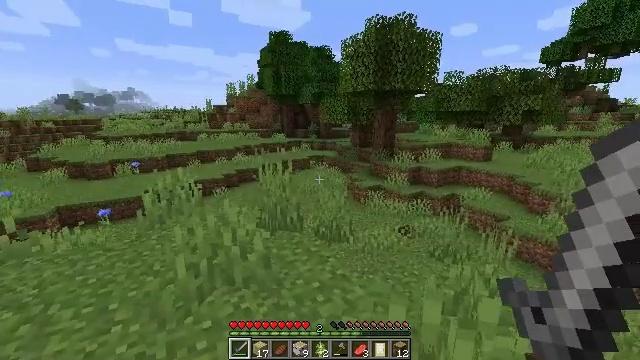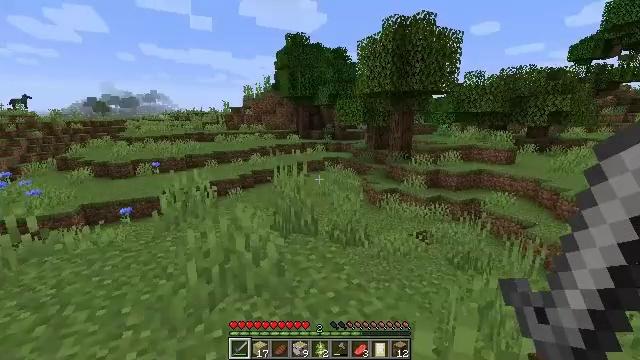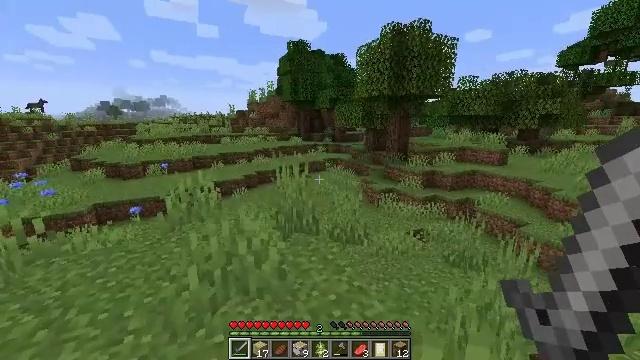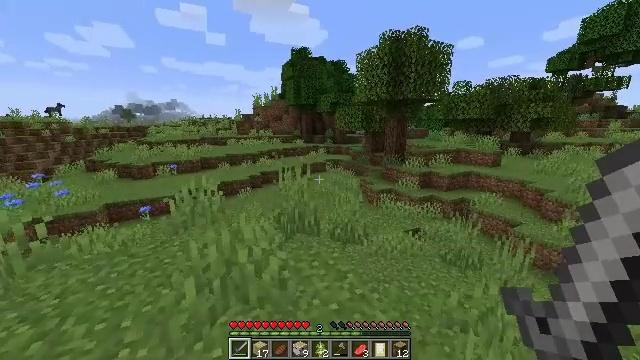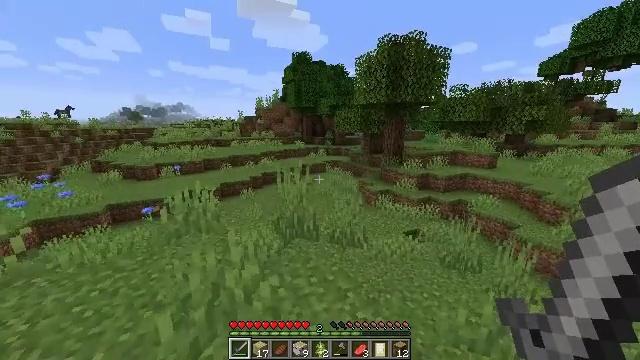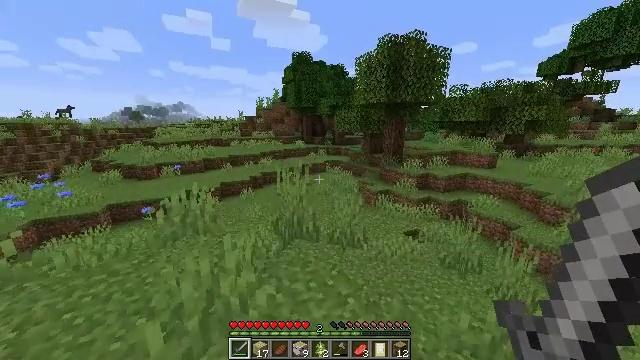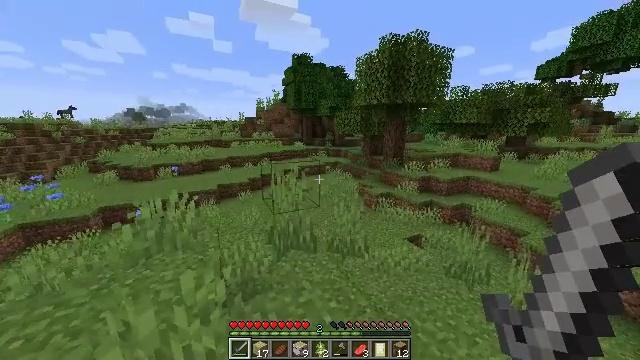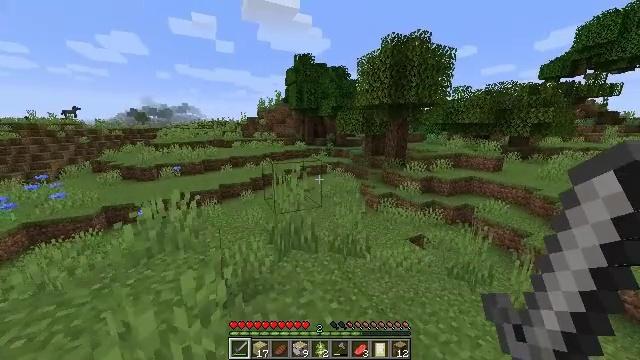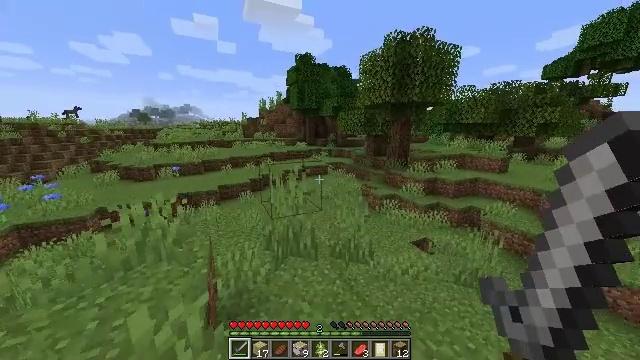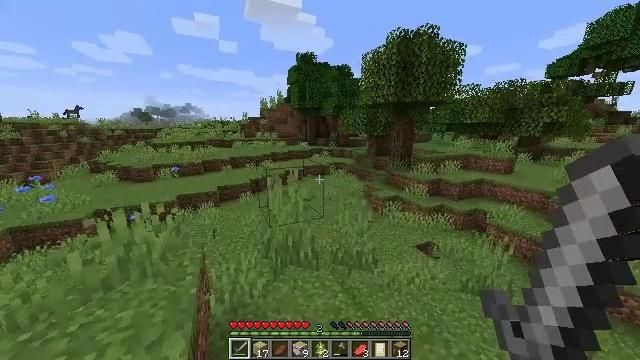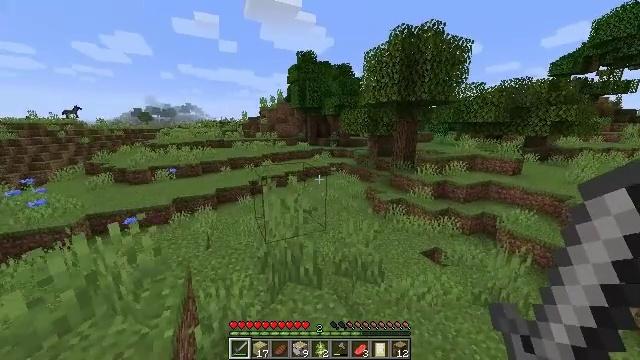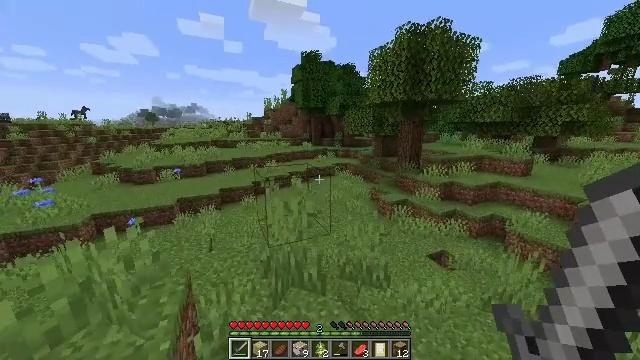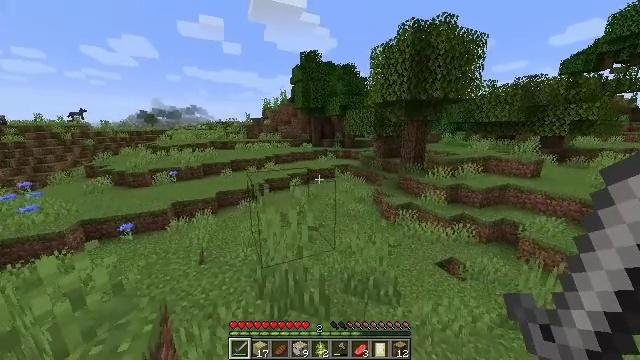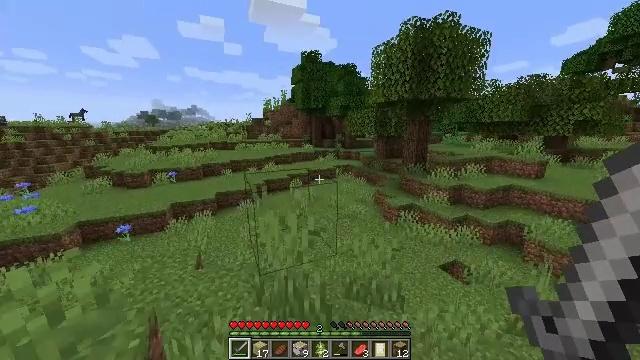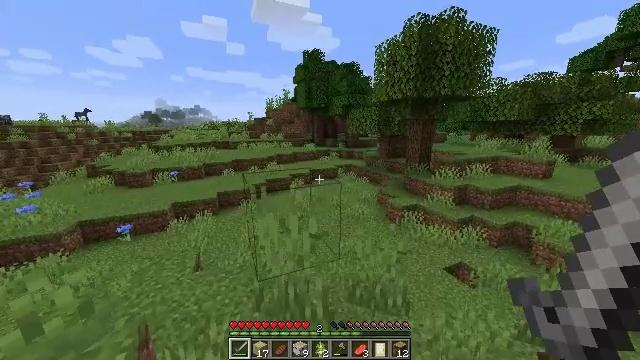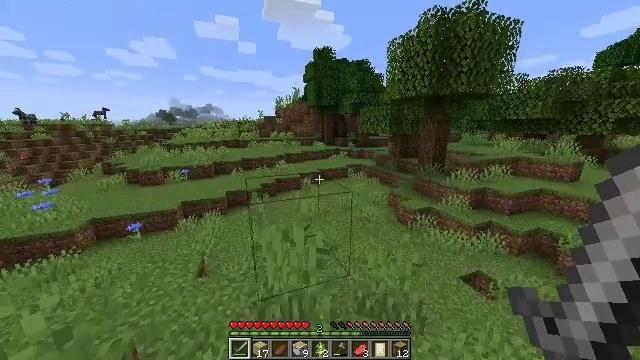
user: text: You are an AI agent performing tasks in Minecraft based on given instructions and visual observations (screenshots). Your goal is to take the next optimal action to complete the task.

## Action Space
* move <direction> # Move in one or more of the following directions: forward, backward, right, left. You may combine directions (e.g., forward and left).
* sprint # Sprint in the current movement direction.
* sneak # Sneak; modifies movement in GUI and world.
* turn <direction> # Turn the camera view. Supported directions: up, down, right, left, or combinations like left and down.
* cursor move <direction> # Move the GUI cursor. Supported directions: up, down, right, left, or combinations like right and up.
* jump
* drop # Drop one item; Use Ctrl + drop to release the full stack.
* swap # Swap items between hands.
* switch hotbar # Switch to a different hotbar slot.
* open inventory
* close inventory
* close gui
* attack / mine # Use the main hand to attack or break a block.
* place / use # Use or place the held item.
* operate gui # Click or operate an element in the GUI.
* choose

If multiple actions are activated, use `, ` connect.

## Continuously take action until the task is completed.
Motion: motion action
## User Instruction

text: Break the white bed to relocate it.
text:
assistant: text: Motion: move forward, sprint, turn left
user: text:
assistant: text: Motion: move forward, sprint
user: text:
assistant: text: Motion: move forward, sprint
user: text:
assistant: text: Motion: move forward, sprint
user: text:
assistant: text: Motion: move forward, sprint
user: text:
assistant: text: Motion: move forward, sprint
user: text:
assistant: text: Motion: move forward, sprint
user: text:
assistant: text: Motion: move forward, sprint
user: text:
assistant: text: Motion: move forward, sprint
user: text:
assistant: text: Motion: move forward, sprint
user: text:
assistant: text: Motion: move forward, sprint, turn left
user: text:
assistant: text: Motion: move forward, sprint
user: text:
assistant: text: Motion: move forward, sprint
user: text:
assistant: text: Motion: move forward, sprint
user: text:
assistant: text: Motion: move forward, sprint, turn left
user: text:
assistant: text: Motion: move forward, sprint
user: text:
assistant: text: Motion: move forward, sprint, turn left
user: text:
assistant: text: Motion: move forward, sprint, turn left
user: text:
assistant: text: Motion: move forward, sprint
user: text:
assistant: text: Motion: move forward, sprint
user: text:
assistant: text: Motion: move forward, sprint
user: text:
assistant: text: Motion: move forward, sprint
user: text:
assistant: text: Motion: move forward, sprint
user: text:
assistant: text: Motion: move forward, sprint
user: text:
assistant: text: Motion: move forward, sprint
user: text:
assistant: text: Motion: move forward, sprint
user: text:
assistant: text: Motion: move forward, sprint
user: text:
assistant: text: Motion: move forward, sprint
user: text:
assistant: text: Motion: move forward, sprint
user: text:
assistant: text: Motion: move forward, sprint, turn left